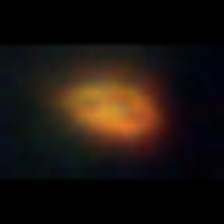
Taxon: Unknown_phyto
Group: Unknown